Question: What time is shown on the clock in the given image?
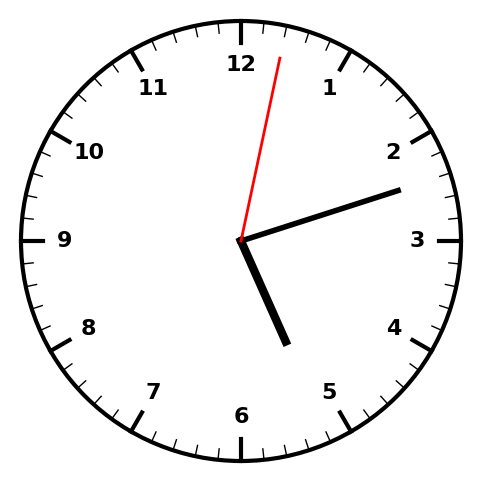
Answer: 05:12:02